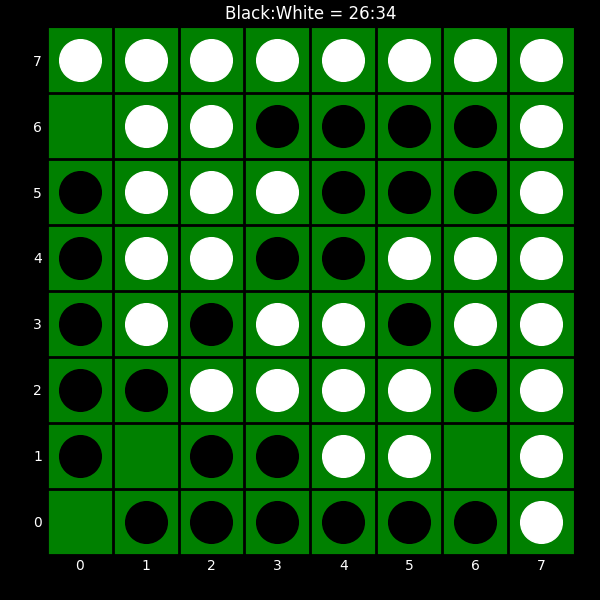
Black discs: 26
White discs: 34